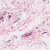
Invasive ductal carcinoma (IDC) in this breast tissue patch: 0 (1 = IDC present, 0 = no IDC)